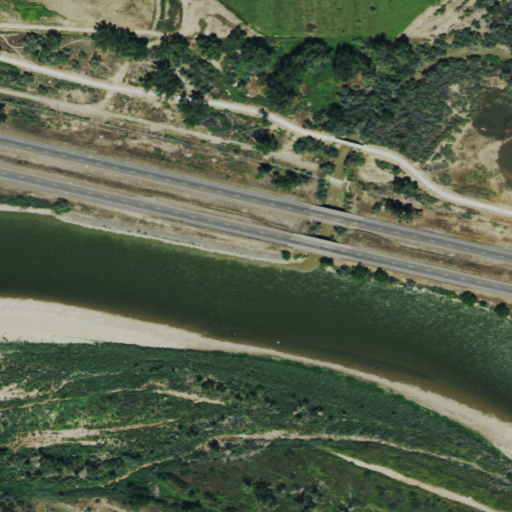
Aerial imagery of valley in Colorado named Big Salt Wash containing woody wetlands, open water, medium intensity development, low intensity development, herbaceous wetlands, cultivated crops, open development, shrub, and high intensity development